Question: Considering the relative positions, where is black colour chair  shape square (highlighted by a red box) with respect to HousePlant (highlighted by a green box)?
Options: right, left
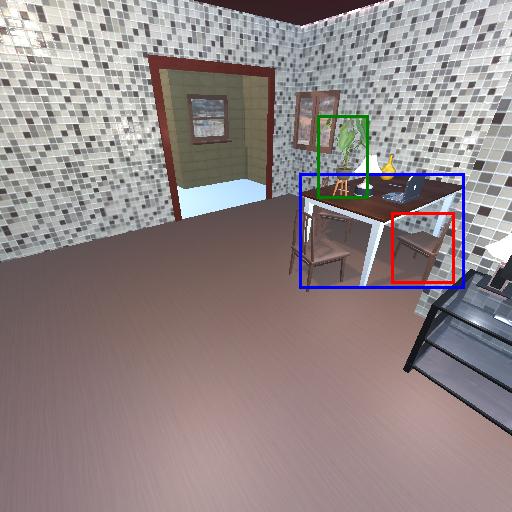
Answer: right